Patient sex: M
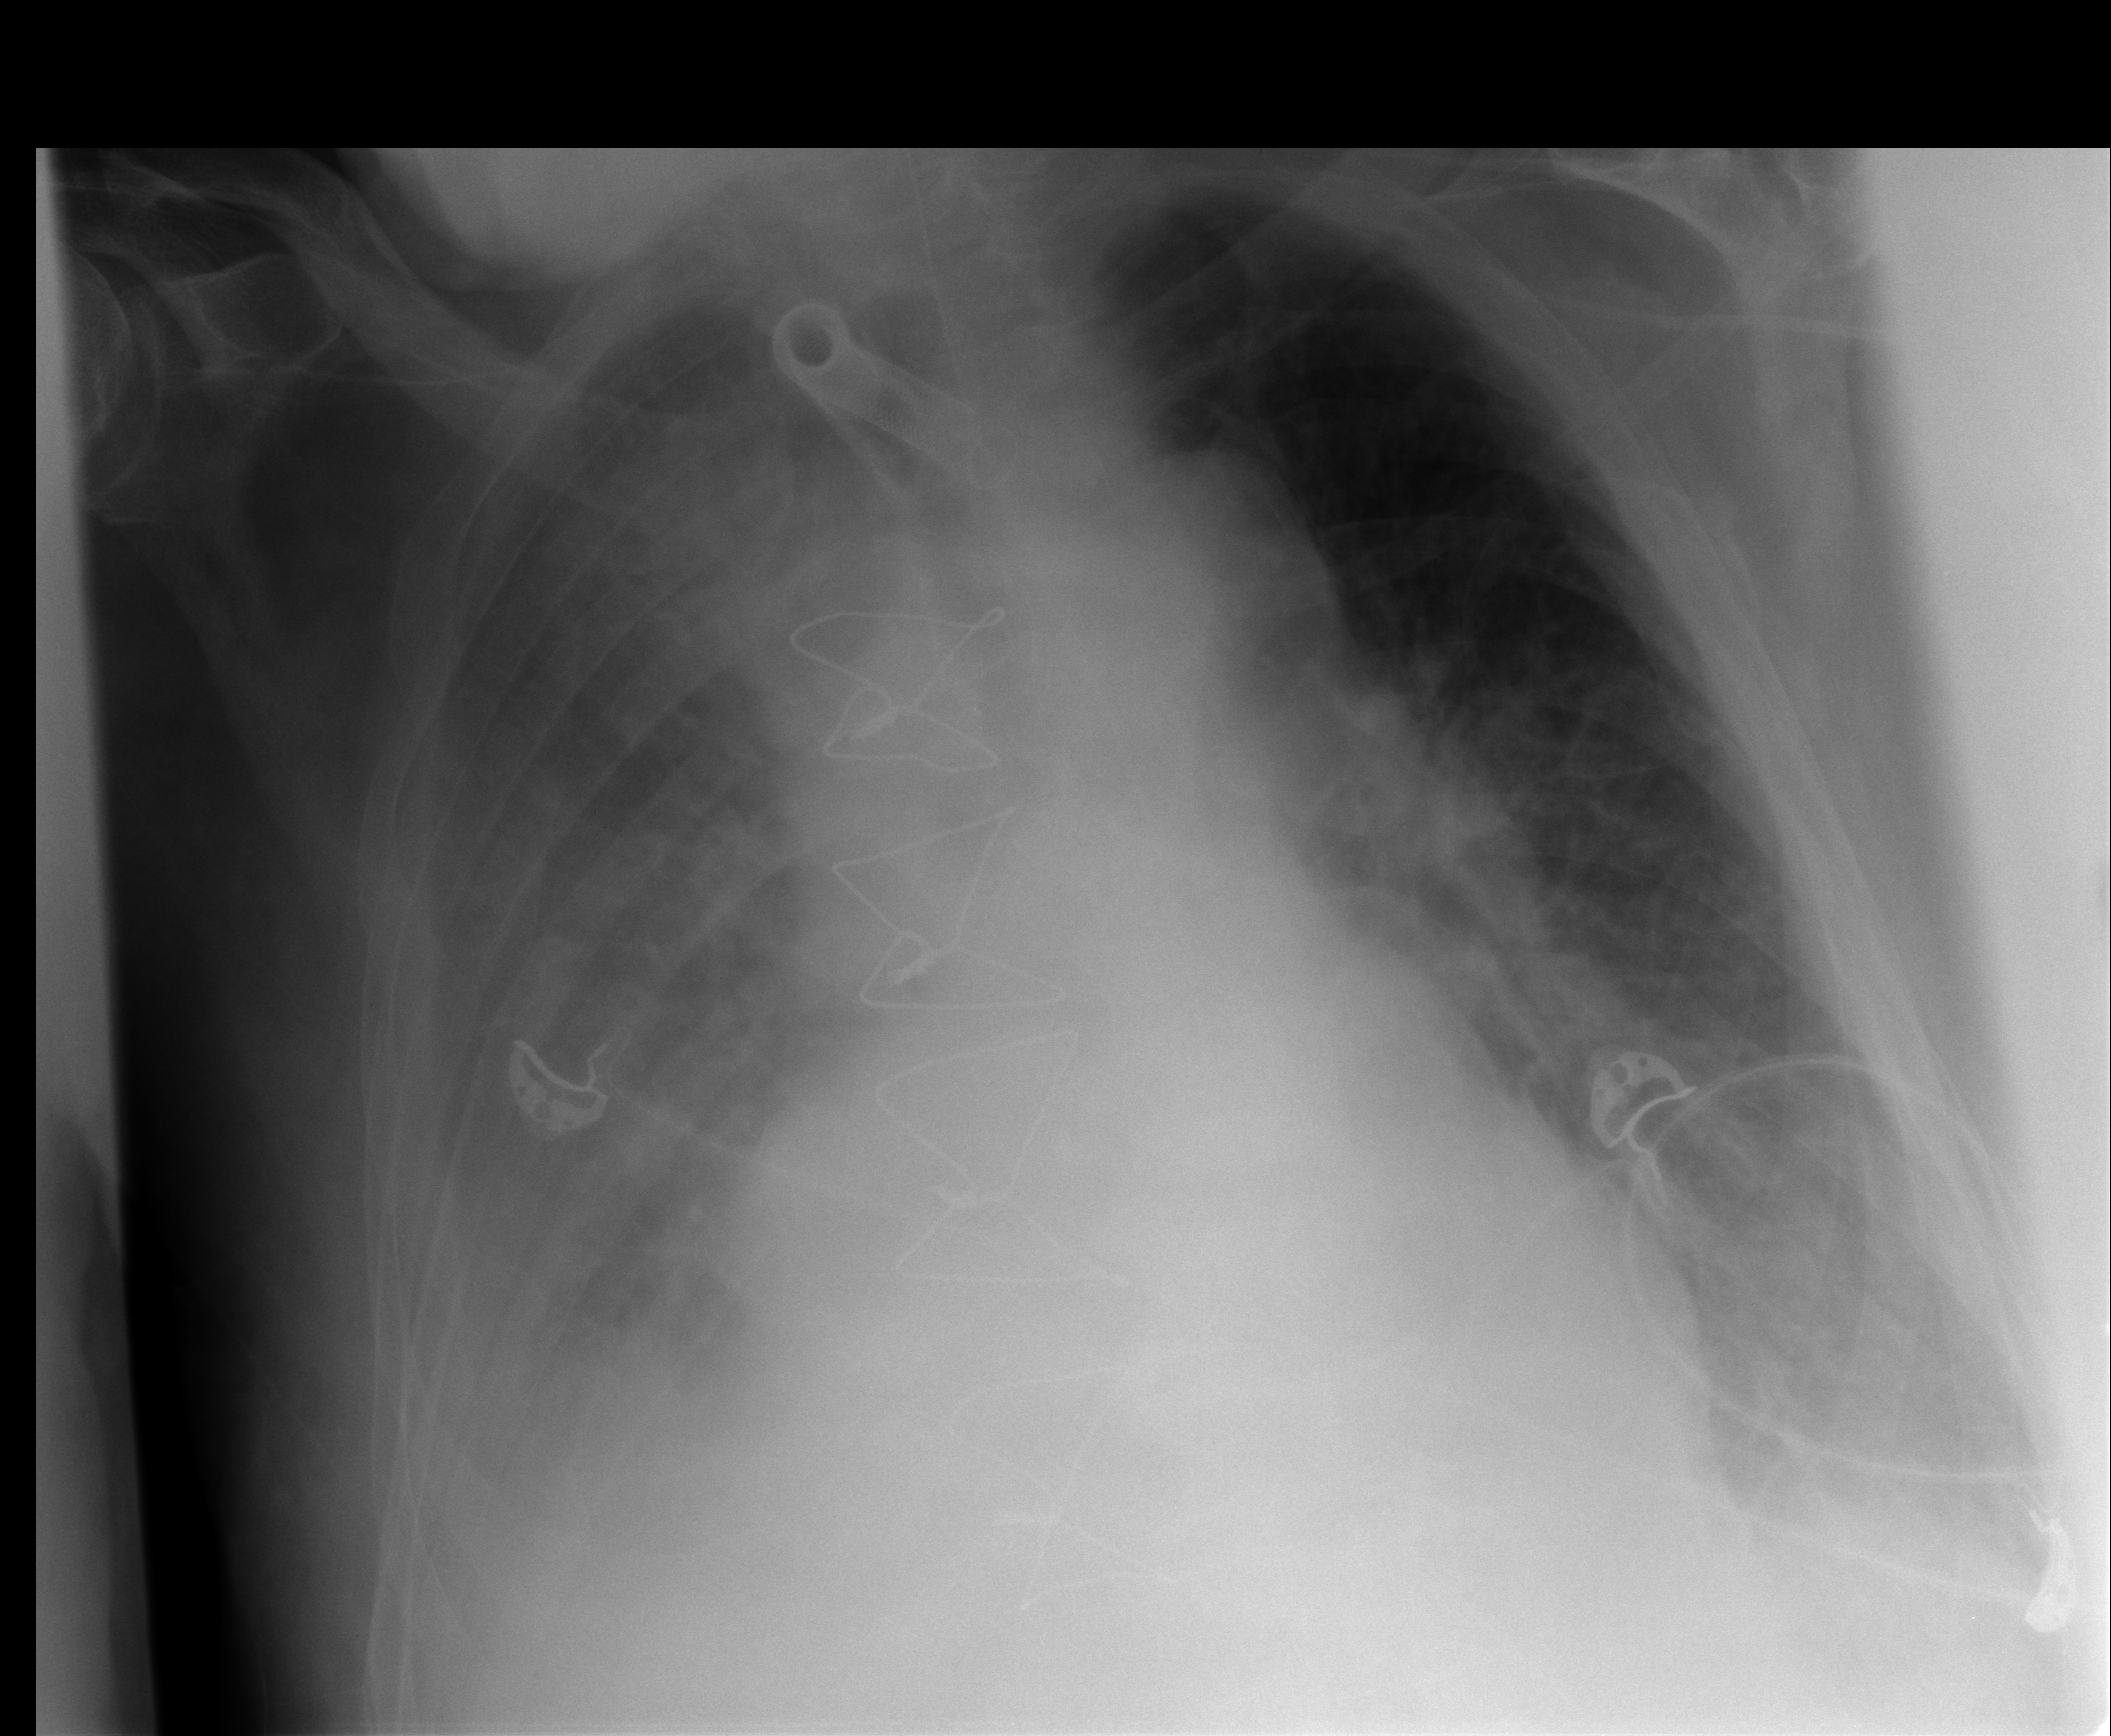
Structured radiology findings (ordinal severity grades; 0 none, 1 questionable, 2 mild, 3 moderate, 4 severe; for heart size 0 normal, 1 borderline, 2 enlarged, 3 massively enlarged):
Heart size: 2
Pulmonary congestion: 2
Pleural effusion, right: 3
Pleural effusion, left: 2
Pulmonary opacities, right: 1
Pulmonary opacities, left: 1
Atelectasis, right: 2
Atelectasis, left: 2